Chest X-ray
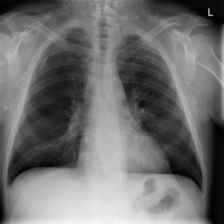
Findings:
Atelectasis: negative
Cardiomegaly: negative
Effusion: negative
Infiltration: negative
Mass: negative
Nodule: negative
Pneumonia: negative
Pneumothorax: negative
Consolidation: negative
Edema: negative
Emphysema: negative
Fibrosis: negative
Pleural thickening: negative
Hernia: negative